Interaction volume radius: 5 \u00c5
Interaction volume height: 25 \u00c5
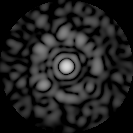
Disorder parameter: 0.7516